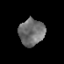
Tissue: prostate
Cell type: T cells
Senescence score: 0.1718
Nuclear area (px): 664
Mean DAPI intensity: 112.785